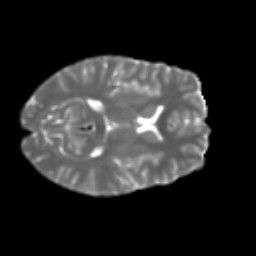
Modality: T2w
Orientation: axial
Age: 21
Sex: female
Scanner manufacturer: ge
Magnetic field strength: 3 T
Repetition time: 7.8 s
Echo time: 0.0606 s